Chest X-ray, AP view. Patient: 11 years old, sex M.
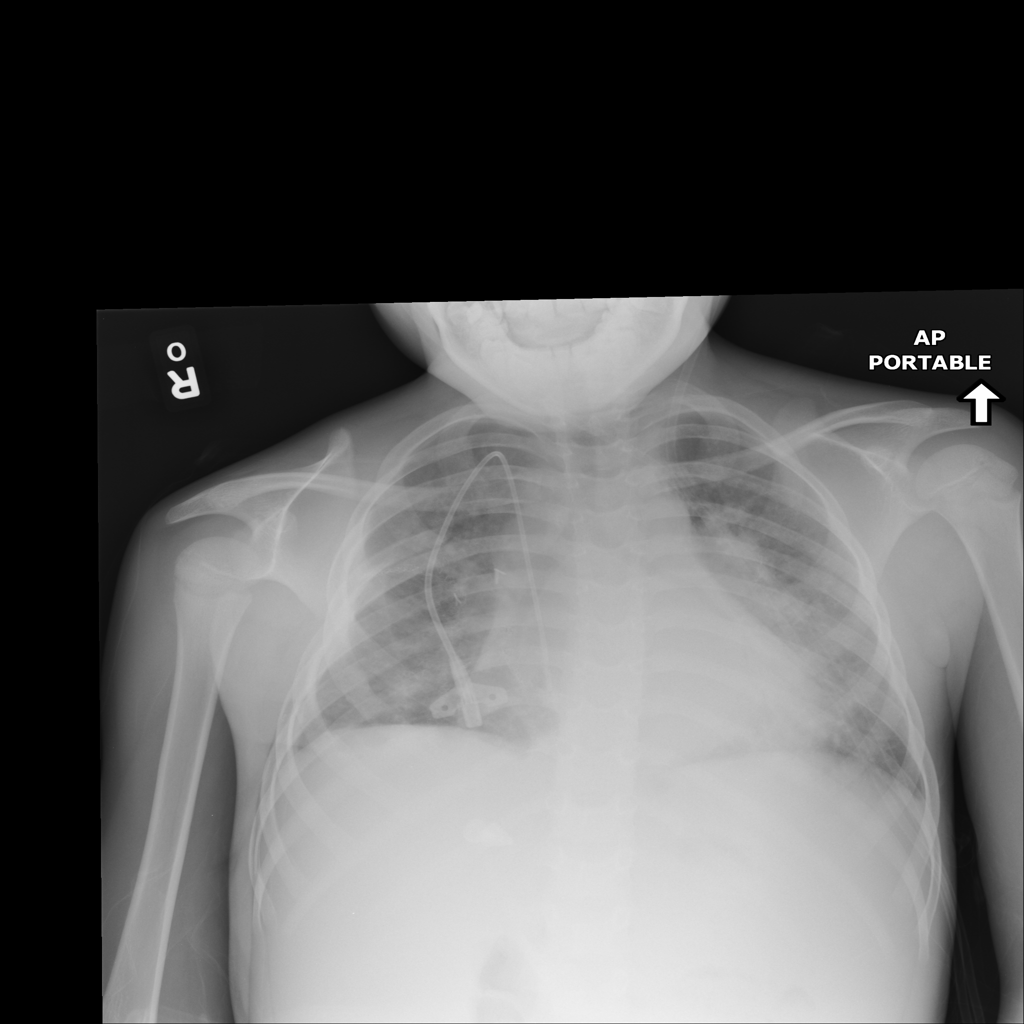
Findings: Cardiomegaly